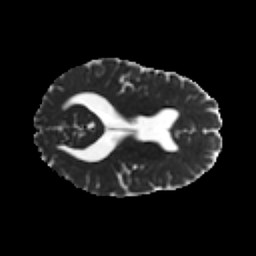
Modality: MD
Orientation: axial
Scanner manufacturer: ge
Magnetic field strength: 3 T
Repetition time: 17 s
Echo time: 0.0864 s